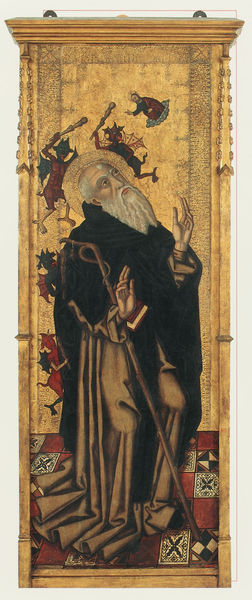
Titel: Sant Antoni Abat turmentat pels dimonis; Heiliger Antonius gequält von Dämonen
Künstler: Joan Desi
Institution: Barcelona, Museu Nacional d’Art de Catalunya
Schlagwörter: flügel, gott, himmel, mann, weiß, grau, rot, wolke, muster, teppich, bart, bibel, falten, hände, gewand, gold, mantel, renaissance, stock, engel, stab, stola, buch, fliesen, kacheln, mosaik, heiligenschein, jesus, hölle, teufel, versuchung, fabelwesen, mönch, erscheinung, heiliger, hirte, prophet, satan, ikone, dämonen, bischofsstab, evangelist, keulen, schhwarz, gewissen, visionen, versuchung#, visonär, geraffte kleidung, antike kleidung